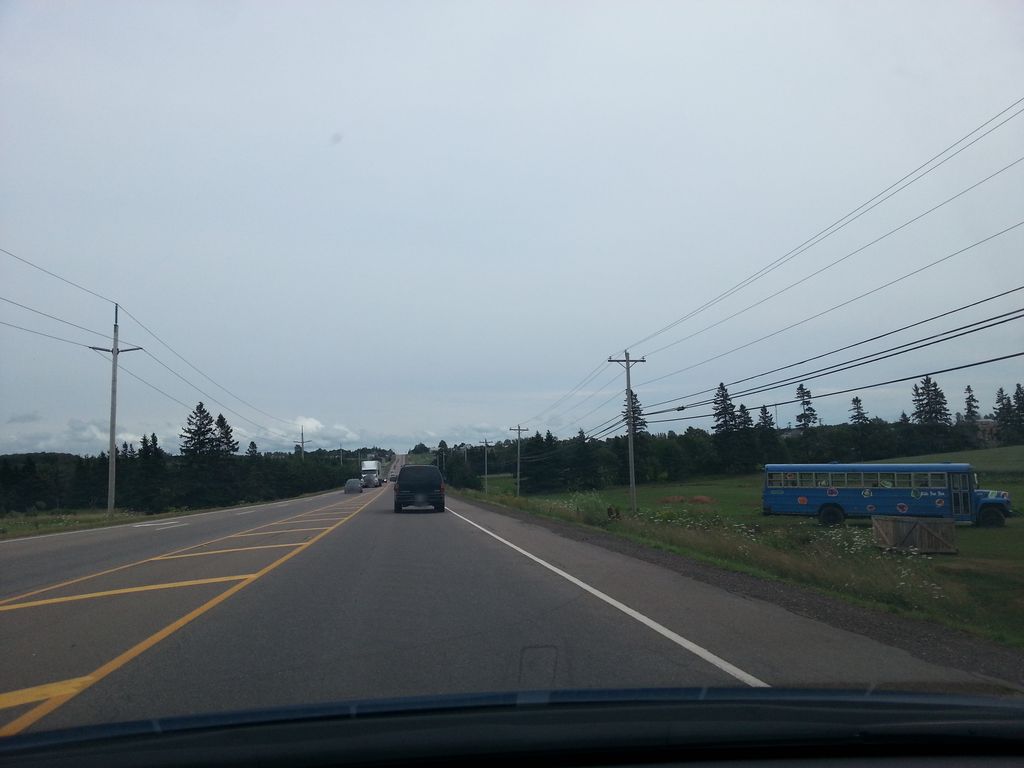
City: charlottetown